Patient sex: F
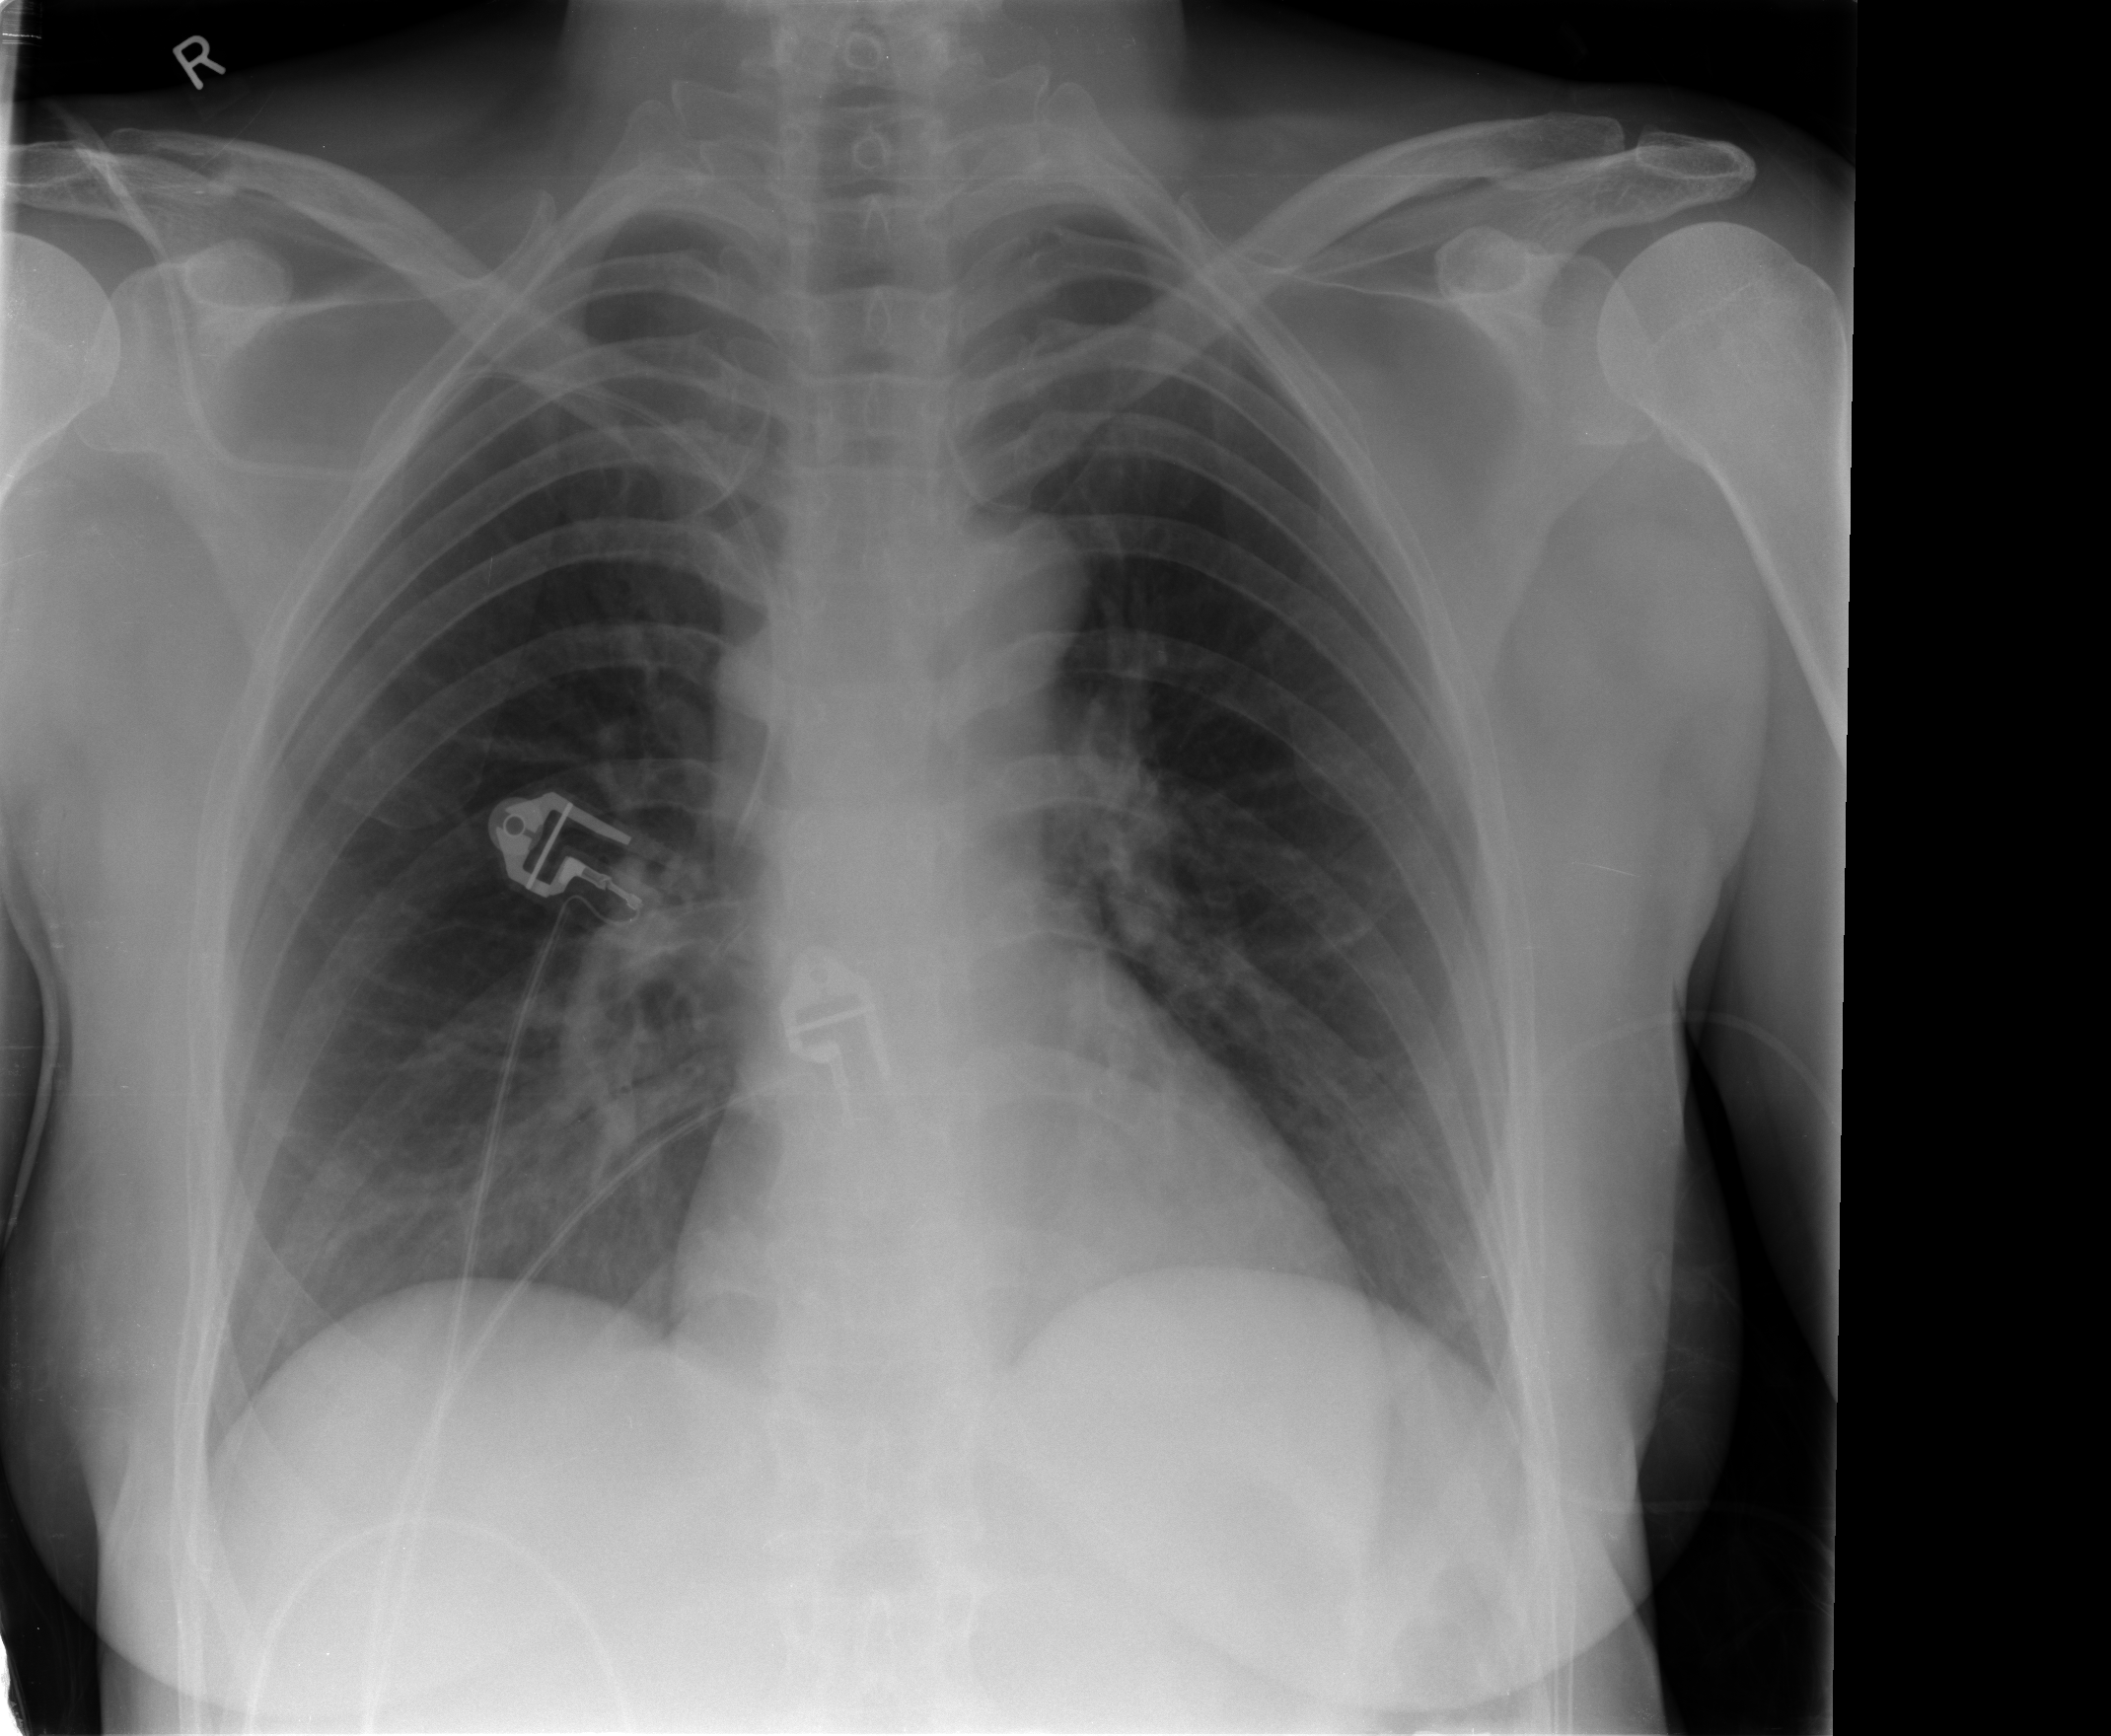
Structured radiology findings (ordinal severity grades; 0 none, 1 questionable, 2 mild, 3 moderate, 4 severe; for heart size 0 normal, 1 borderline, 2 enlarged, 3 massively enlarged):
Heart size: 0
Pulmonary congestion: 0
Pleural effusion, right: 0
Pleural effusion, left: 0
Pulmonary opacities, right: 0
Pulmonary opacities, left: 0
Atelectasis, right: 1
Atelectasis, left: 0